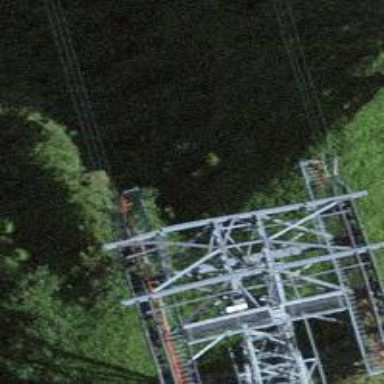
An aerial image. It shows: Cable car.